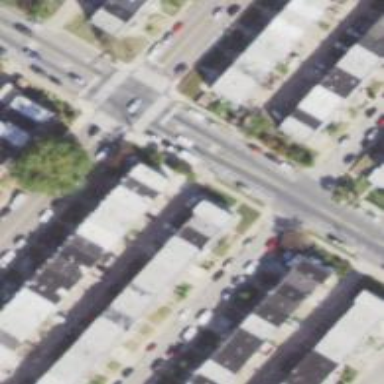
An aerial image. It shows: Alley classified as service road.